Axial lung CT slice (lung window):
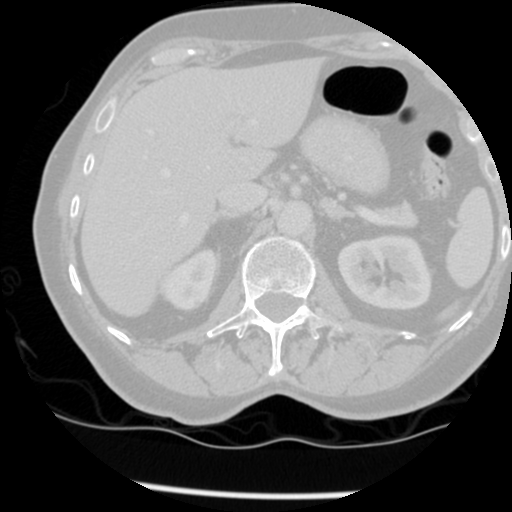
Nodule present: no